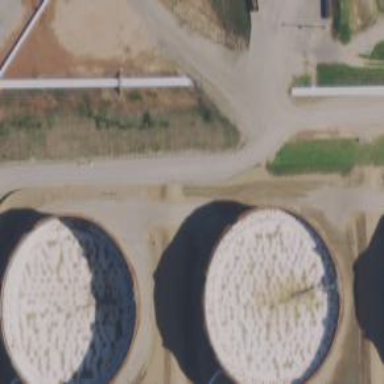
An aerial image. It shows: Storage tank created as man-made structure.